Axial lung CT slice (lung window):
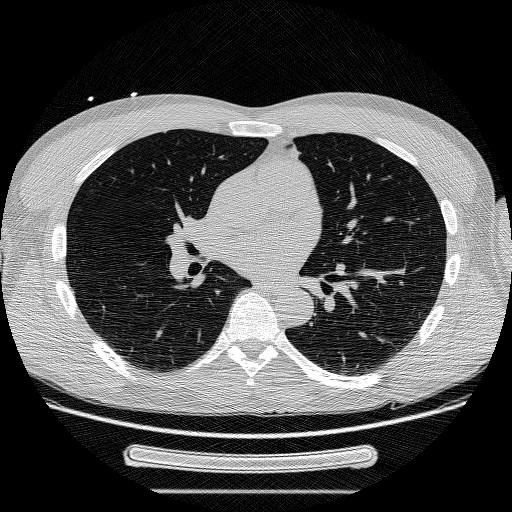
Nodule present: no